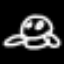
Label: frog